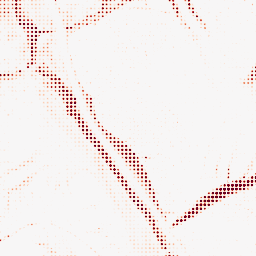
Category: morphological
Decomposition family: tophat
Decomposition parameters: size: 10
mode: black
Upsampling method: sinc_blackman
Upsampling parameters: scale: 8
kernel_size: 4
Upsampling scale: 8